Question: I have a list of values describing some population. The values are distributed into two peaks, as shown by the histogram below.

Is there a simple way to automatically detect the "gap" in the centre of the distribution and split the initial list into two either side? Ideally using numpy if possible.
I'm hoping there's a more robust method which is "reasonable" even if the two peaks are not so clearly separated. Note the strikethro comment doesn't work, it's the histogram which has zero values, not the data, oops!
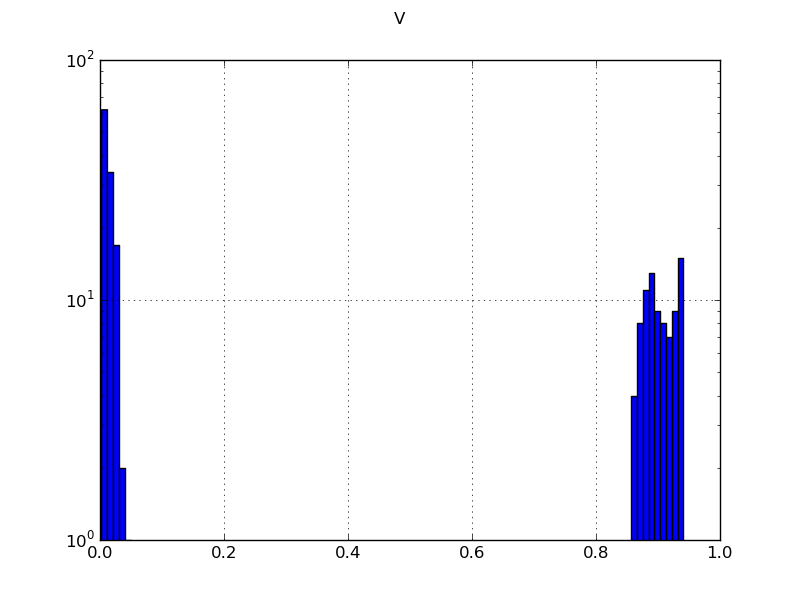
Answer: If you have a-priori informations about your distribution, e.g.: there are exactly two 'groups' of samples which are consecutives within the groups. Then you can use a naive algorithm: find the larger gap between two samples.
But the problem of spliting a population into subsets (clusters) is non-trivial, and is usually resolved via machine learning clustering algorithms: <URL>